Field crop: tomato
Growth stage: 1
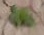
Species: solanum